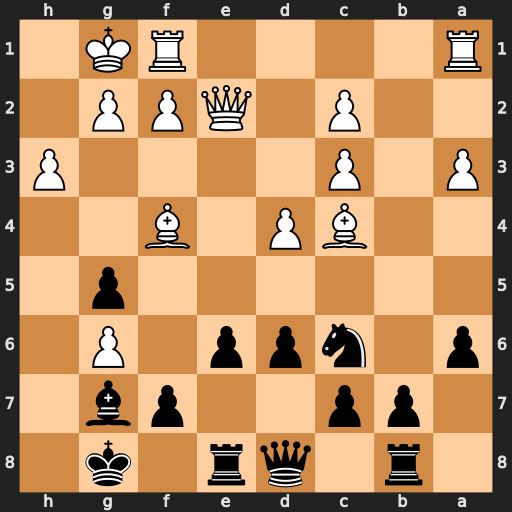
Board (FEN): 1r1qr1k1/1pp2pb1/p1npp1P1/6p1/2BP1B2/P1P4P/2P1QPP1/R4RK1
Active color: b
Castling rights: -
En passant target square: -
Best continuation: gxf4 gxf7+ Kxf7